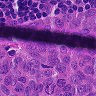
Metastatic tissue present: yes